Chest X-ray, AP view. Patient: 18 years old, sex M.
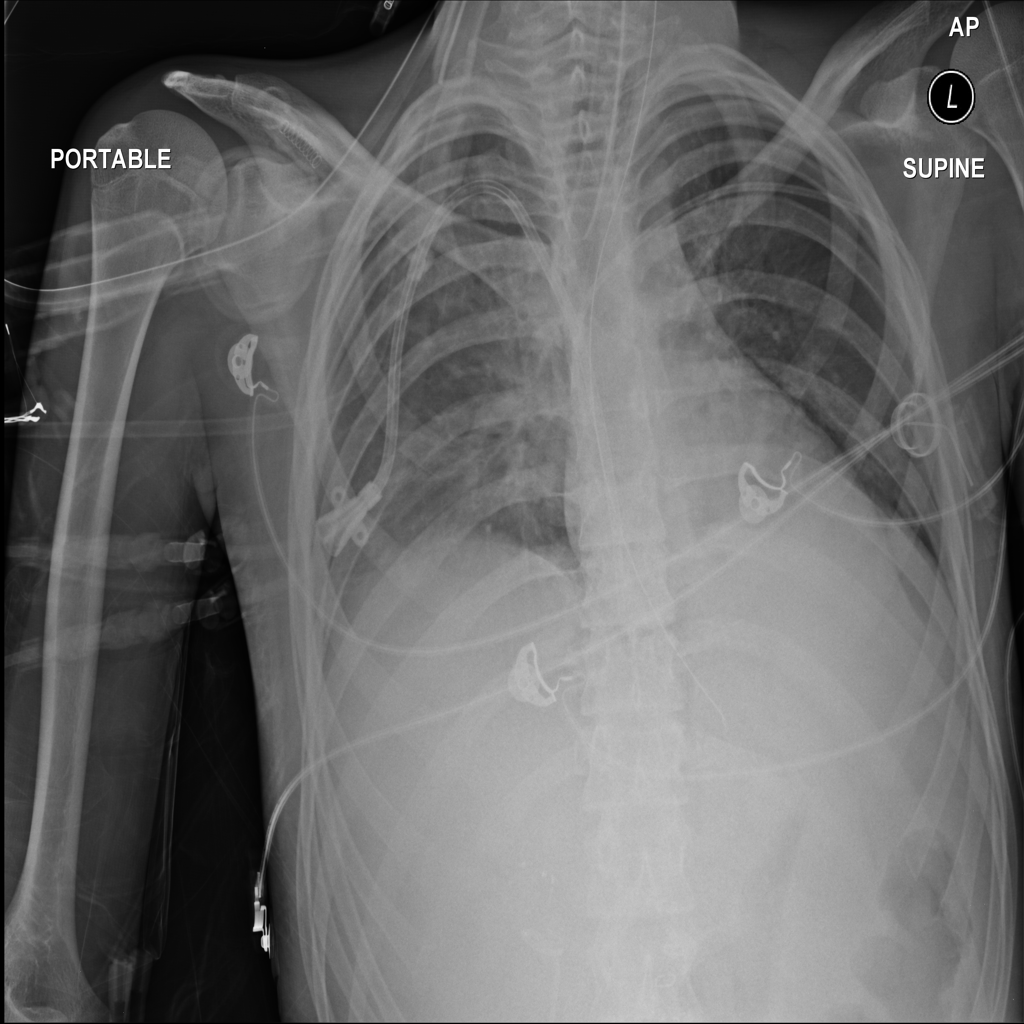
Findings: No Finding